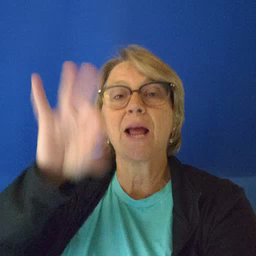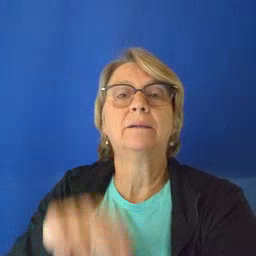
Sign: find